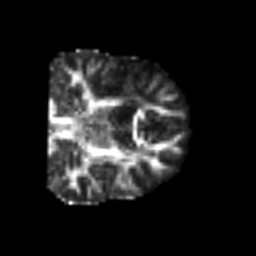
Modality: FA
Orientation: coronal
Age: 60
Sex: male
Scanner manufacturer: siemens
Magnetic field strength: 3 T
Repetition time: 6.1 s
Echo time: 0.101 s